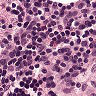
Metastatic tissue present: no